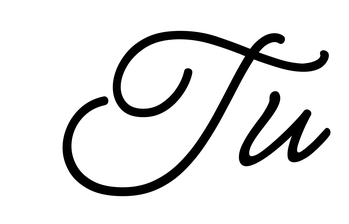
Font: MeowScript-Regular